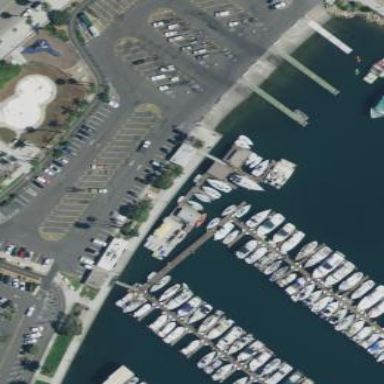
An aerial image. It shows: Man-made pier.